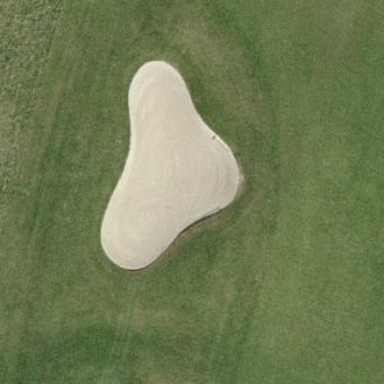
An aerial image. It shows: Sandy area is golf bunker.